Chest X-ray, PA view. Patient: 34 years old, sex F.
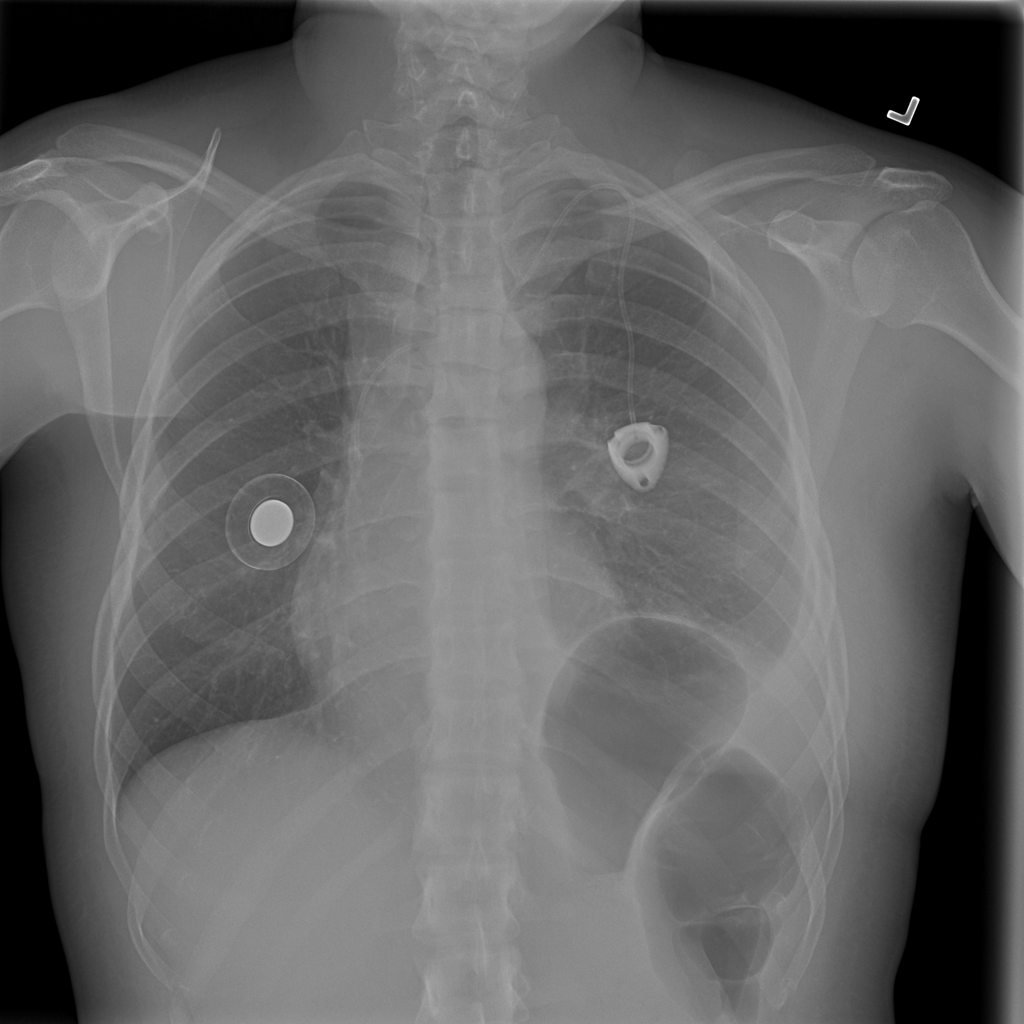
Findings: Pleural_Thickening